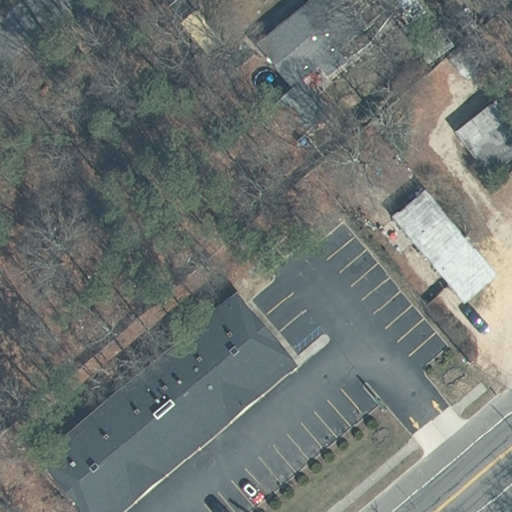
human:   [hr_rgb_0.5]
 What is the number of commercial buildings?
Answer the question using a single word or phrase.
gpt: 1

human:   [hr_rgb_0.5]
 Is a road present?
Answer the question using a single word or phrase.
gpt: yes

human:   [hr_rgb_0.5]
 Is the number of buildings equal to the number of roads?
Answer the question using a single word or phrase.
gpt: no

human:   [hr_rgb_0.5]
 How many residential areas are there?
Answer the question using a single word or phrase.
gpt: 1

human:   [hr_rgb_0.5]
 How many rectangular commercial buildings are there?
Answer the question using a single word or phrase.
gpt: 1

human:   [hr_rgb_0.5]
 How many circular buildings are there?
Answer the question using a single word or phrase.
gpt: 0

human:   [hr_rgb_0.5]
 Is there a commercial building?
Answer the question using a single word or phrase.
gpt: yes

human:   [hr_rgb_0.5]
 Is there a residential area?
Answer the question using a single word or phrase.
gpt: yes

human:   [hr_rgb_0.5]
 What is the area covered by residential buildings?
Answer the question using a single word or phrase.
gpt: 357m2

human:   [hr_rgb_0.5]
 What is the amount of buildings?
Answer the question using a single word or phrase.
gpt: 6

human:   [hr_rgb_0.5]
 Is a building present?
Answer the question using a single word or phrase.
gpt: yes

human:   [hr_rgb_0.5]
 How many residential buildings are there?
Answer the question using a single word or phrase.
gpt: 5

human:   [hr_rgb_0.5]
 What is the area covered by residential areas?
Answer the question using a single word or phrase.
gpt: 10656m2

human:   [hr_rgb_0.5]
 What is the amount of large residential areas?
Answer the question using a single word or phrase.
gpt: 1

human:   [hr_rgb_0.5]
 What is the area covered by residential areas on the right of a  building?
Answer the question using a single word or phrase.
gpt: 10656m2

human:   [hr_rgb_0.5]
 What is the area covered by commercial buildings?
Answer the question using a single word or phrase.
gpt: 1001m2

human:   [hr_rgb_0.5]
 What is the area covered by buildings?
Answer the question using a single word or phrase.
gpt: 1358m2

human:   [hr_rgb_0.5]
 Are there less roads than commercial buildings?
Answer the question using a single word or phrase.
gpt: no

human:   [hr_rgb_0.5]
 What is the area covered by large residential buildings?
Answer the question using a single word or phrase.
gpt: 0m2

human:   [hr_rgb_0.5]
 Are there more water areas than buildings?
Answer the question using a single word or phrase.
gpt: no

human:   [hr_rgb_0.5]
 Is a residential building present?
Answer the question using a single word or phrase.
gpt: yes

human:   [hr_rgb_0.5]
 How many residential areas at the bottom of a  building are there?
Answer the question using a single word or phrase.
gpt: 0

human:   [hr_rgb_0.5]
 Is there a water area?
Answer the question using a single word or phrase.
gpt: no

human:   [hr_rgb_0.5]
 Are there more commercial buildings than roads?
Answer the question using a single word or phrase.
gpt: no

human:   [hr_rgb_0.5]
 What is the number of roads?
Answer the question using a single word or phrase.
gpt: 2

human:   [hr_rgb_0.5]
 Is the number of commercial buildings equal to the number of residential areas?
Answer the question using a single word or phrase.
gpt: yes

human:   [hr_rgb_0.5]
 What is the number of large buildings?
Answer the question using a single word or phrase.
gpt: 1

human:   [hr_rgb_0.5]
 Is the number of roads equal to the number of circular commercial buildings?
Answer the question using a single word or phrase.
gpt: no

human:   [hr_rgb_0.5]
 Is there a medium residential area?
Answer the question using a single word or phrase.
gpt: no

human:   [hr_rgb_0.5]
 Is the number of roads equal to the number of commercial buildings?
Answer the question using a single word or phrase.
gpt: no

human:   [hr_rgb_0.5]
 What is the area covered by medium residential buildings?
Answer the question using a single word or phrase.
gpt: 199m2

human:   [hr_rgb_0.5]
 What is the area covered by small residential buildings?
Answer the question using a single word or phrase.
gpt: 157m2

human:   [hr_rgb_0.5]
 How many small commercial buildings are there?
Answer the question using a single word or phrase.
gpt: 0

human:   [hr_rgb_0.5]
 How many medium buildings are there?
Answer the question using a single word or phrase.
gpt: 1

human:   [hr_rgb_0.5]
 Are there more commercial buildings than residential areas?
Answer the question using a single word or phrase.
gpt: no

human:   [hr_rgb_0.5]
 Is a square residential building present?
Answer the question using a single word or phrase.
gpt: no

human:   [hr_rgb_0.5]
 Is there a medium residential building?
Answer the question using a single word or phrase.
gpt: yes

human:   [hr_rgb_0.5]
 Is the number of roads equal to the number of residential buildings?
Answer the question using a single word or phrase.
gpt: no

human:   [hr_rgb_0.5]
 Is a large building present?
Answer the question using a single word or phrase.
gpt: yes

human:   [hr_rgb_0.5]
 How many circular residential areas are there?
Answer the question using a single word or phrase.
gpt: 0

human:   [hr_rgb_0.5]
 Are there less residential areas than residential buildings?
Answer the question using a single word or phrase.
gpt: yes

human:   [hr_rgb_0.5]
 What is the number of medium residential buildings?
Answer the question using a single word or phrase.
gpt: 1

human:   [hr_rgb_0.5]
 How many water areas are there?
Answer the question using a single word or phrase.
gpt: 0

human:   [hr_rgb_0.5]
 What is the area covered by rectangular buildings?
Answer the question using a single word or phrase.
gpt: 1358m2

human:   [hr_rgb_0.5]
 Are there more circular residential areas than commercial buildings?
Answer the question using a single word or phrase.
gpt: no

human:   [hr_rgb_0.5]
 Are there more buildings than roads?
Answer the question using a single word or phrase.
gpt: yes

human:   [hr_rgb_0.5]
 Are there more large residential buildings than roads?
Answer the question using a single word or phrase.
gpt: no

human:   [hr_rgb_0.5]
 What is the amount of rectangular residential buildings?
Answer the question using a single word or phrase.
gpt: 5

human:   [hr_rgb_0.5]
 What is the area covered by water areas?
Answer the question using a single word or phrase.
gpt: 0m2

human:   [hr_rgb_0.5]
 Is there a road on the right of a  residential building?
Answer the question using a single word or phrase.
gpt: yes

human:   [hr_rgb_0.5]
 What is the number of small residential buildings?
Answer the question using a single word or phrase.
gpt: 4

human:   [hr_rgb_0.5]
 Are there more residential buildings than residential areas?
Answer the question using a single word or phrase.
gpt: yes

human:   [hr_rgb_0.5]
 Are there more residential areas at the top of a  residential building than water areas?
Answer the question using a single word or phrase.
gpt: yes

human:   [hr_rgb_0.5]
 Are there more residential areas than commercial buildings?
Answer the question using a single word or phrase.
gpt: no

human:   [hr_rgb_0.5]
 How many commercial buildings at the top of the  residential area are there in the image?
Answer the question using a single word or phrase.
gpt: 0

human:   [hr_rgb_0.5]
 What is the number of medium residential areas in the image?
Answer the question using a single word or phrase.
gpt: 0

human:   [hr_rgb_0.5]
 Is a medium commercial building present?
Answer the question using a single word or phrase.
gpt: no

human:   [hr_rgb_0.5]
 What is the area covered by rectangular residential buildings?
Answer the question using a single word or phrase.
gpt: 357m2

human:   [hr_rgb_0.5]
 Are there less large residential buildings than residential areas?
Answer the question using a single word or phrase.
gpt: yes

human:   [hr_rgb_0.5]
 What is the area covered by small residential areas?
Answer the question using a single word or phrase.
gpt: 0m2

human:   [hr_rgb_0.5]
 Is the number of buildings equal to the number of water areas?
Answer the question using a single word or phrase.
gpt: no

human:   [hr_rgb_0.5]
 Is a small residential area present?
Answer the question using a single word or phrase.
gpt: no

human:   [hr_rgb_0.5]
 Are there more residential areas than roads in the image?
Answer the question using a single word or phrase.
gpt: no

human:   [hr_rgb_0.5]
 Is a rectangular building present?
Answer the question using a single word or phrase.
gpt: yes